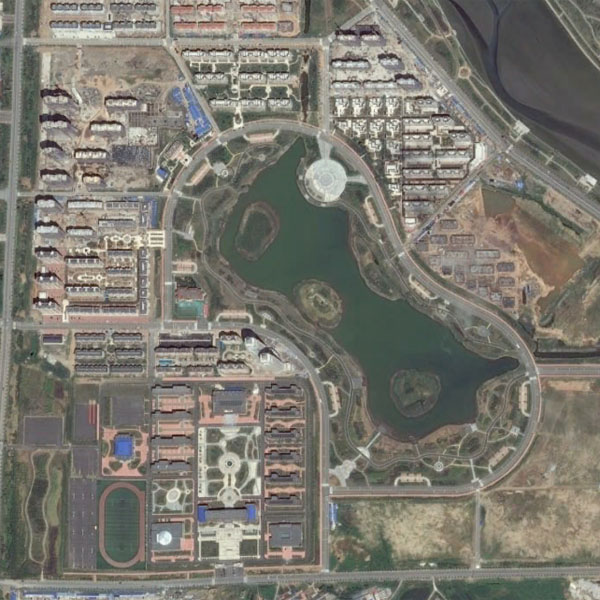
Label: Park